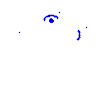
Particle: electron